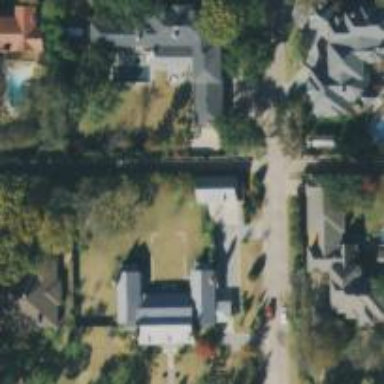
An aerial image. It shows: Alley classified as service road.